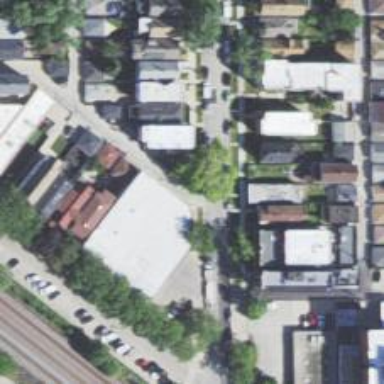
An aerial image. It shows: Alley classified as service road.